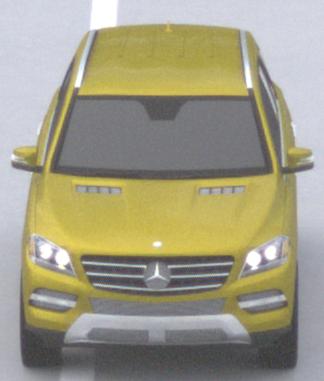
Make: Mercedes-Benz
Model: ML 350
Detailed model: M-Class (166)
Model produced from: 2011/11
Model produced until: 2014/10
Doors: 5
Color: yellow
Road condition: dry road
Daytime: midday
Contrast: low contrast